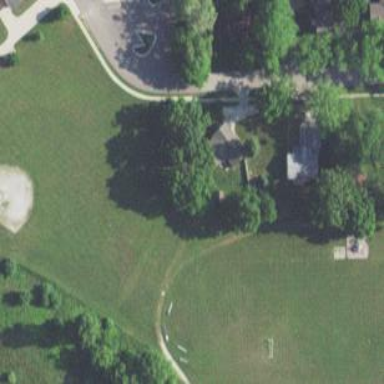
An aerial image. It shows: Disc golf tee area.